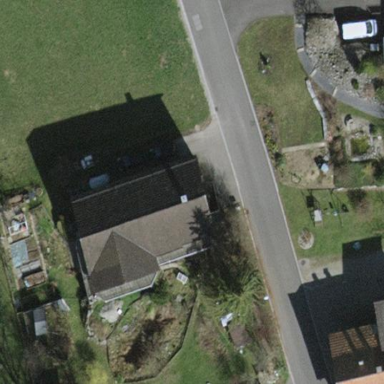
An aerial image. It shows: Semidetached house with gabled roof.